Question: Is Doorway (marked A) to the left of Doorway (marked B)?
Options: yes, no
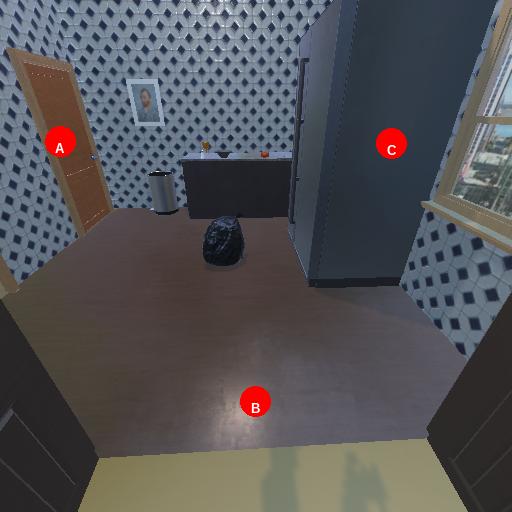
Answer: yes